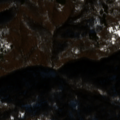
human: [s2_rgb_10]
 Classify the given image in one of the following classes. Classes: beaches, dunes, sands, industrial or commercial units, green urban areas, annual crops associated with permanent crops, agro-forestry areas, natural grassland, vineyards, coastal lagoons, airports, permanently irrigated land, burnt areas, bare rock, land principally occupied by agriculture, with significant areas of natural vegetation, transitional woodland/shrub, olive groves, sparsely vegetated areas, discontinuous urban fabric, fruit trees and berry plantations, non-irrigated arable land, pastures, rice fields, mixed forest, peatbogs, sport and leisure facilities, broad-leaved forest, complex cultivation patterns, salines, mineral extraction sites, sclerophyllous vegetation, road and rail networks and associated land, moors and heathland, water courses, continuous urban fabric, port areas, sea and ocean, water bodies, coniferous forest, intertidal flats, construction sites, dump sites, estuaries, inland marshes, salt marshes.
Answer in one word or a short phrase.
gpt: broad-leaved forest, transitional woodland/shrub